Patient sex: M
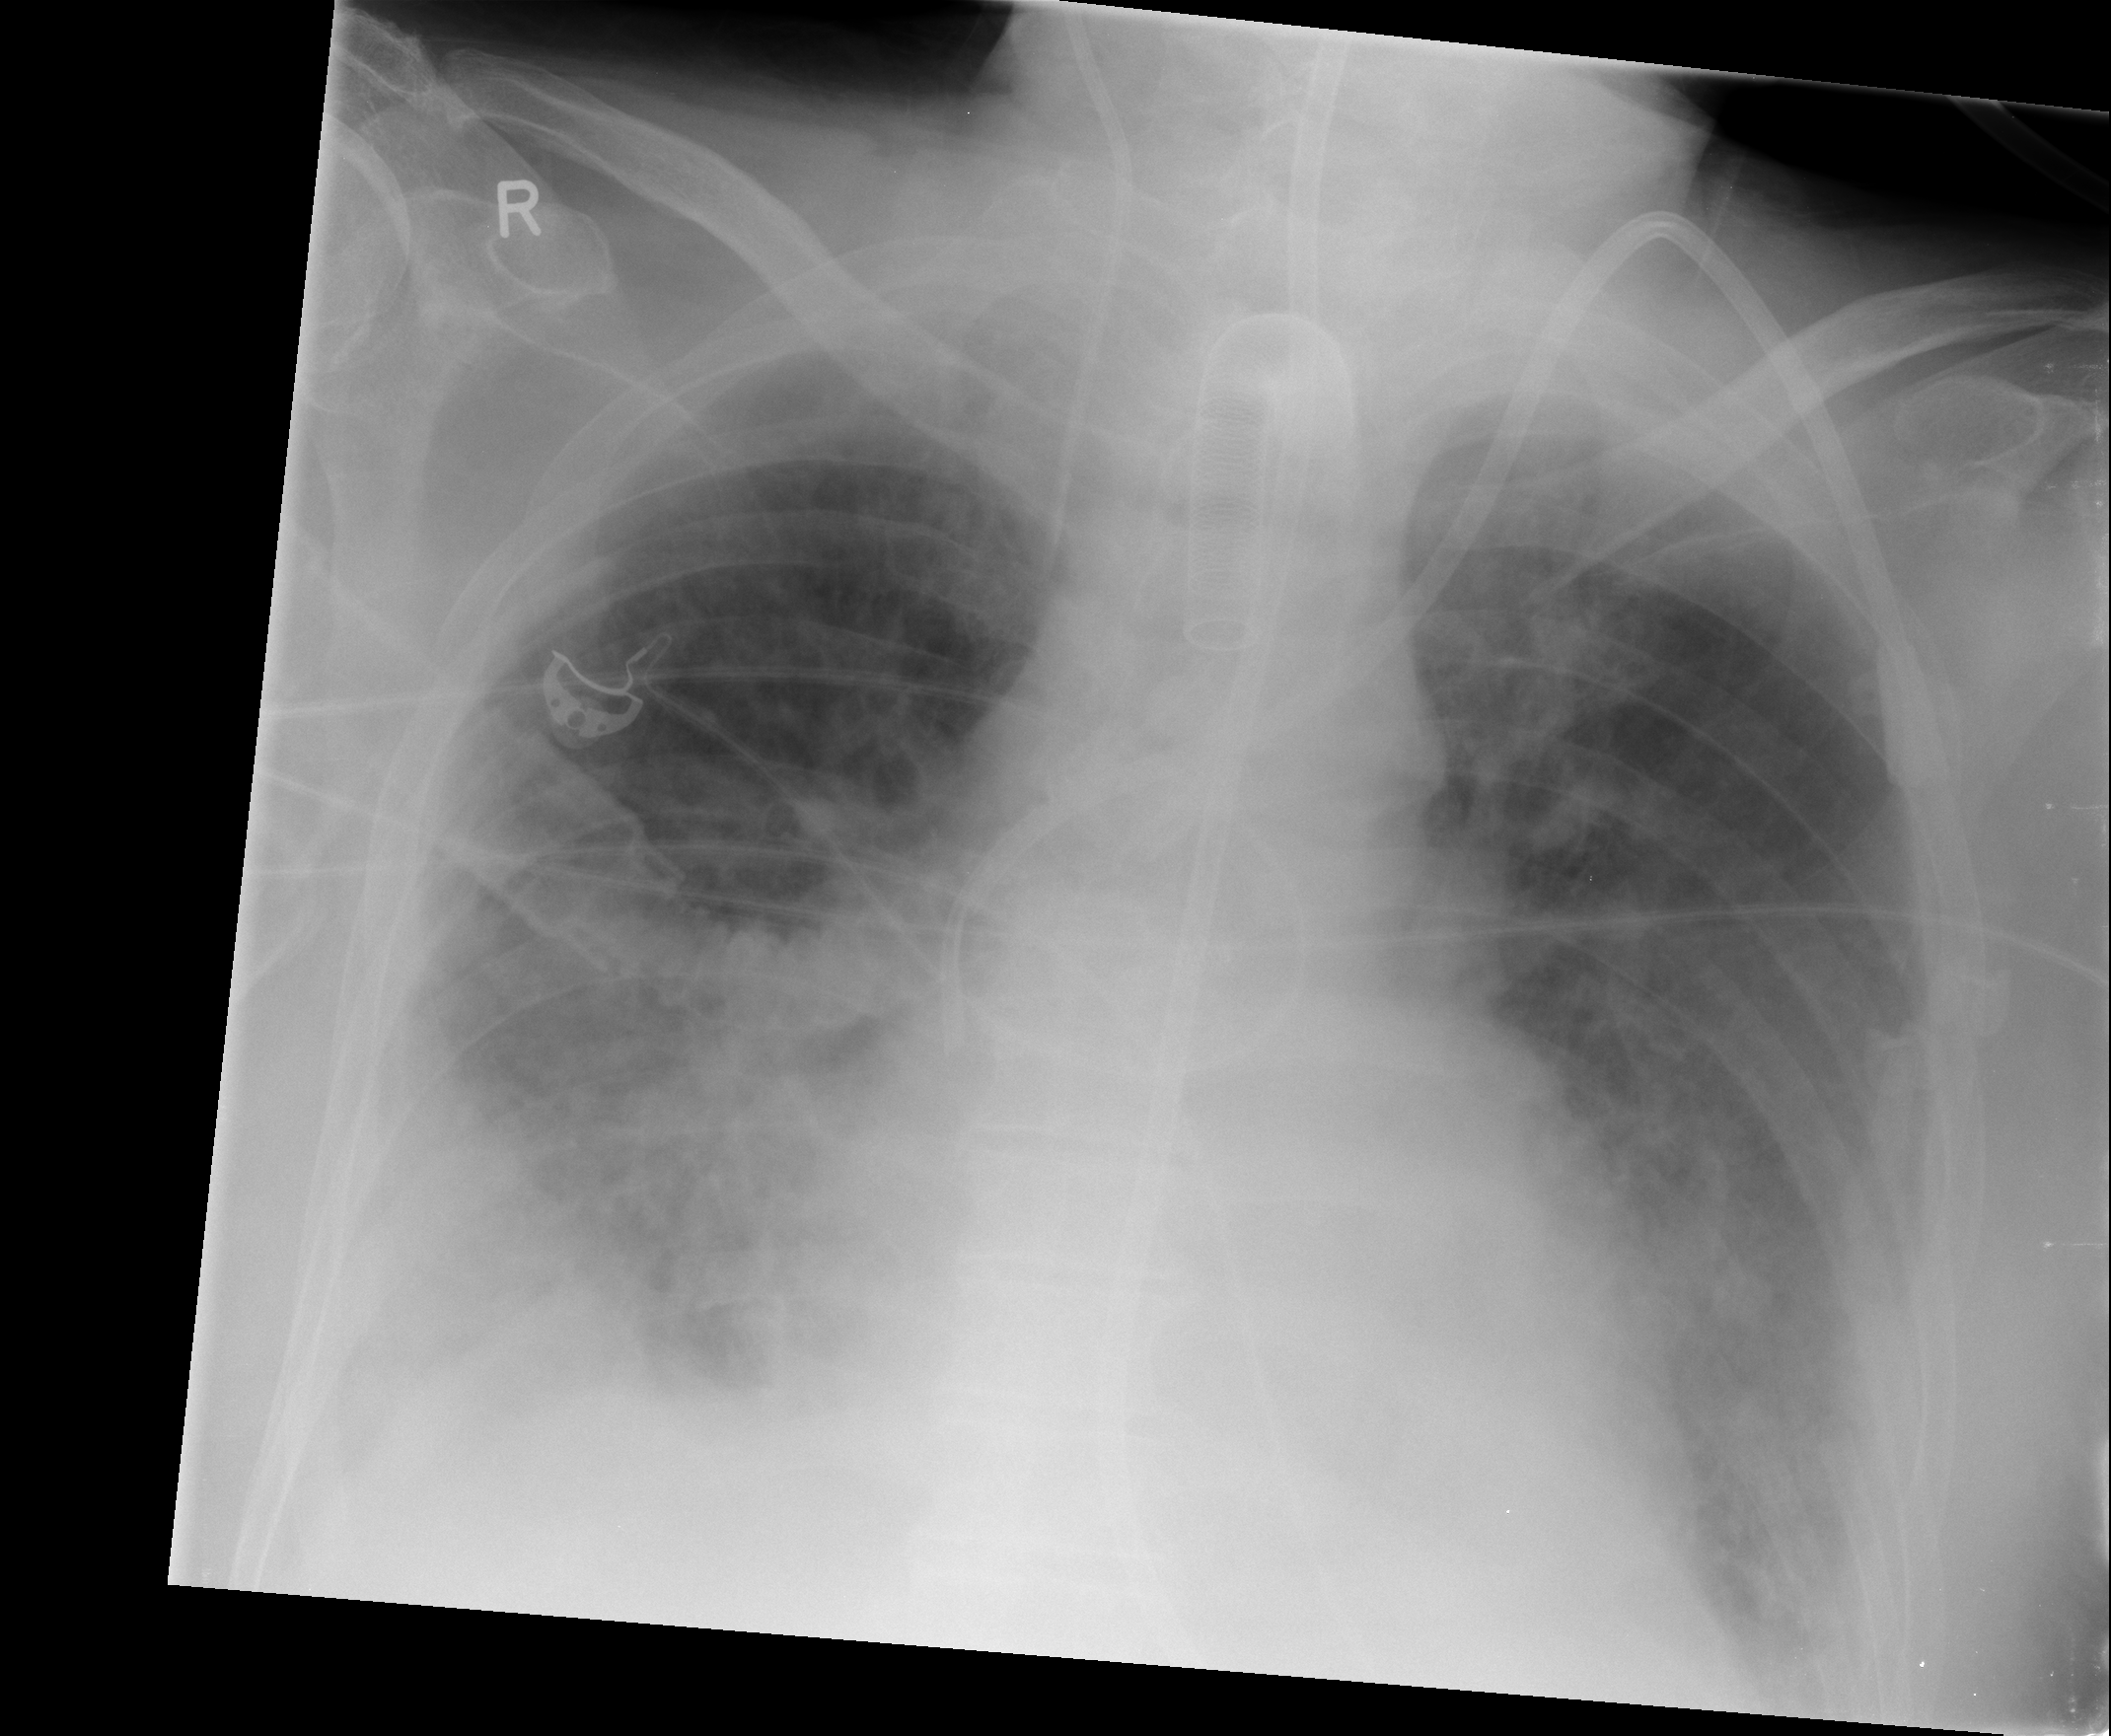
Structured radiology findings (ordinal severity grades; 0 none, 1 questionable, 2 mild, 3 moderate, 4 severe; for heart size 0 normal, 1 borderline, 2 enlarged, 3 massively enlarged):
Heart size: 0
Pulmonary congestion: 2
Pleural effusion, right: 3
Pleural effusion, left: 3
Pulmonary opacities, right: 3
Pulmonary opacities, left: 2
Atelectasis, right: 3
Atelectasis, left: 2